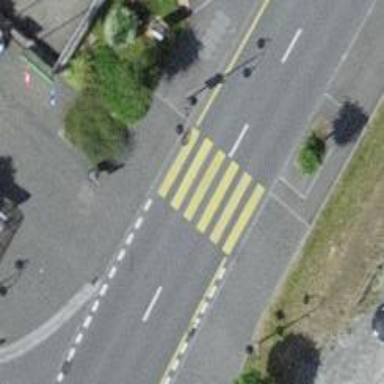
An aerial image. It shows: Uncontrolled zebra crossing with zebra markings.